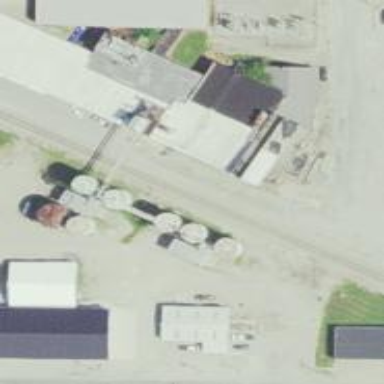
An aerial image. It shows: Railway service station.